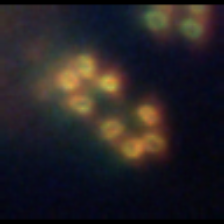
Taxon: Phaeocystis
Group: Other